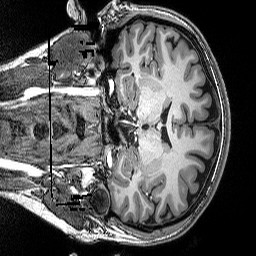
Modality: T1w
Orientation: coronal
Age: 19
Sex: female
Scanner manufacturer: siemens
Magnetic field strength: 3 T
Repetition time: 2.5 s
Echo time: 0.00343 s